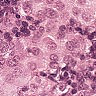
Metastatic tissue present: yes